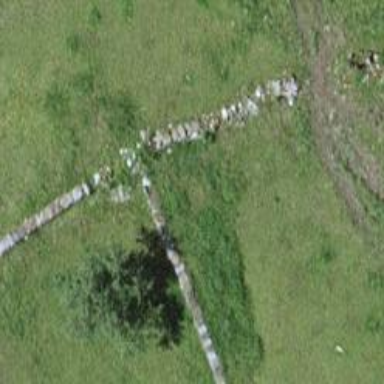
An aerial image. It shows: Dry stone wall barrier.